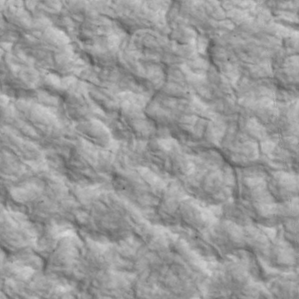
Label: non_frost